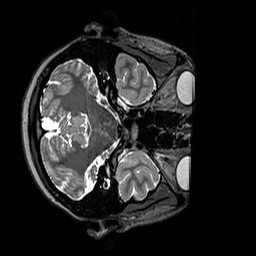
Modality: T2w
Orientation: axial
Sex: female
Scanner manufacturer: siemens
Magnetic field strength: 3 T
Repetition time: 3.2 s
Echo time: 0.409 s